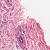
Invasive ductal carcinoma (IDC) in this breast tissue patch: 0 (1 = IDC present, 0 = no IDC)